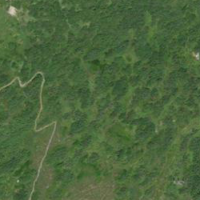
EUNIS habitat code: 31
Species observed at this site:
Vaccinium uliginosum